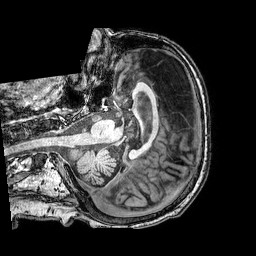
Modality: T1w
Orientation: axial
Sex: male
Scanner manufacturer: philips
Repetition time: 0.008151 s
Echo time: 0.00373 s